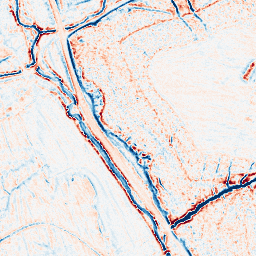
Category: edge_preserving
Decomposition family: bilateral
Decomposition parameters: d: 9
sigma_color: 100
sigma_space: 150
Upsampling method: regularized
Upsampling parameters: scale: 4
lambda_reg: 0.01
Upsampling scale: 4